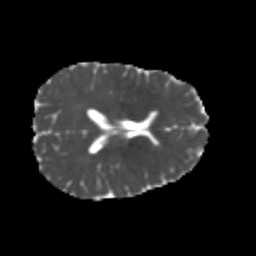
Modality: MD
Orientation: axial
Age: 21
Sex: female
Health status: healthy
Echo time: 0.074 s